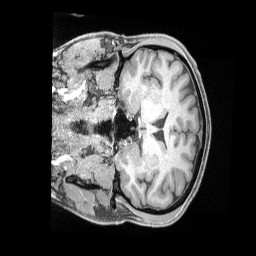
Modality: T1w
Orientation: coronal
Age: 36
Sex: male
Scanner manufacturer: siemens
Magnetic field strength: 3 T
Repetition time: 2 s
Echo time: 0.00211 s